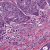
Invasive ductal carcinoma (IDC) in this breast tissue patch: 1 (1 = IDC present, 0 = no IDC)